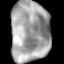
Tissue: lung
Cell type: Fibroblasts
Senescence score: 0.5476
Nuclear area (px): 2326
Mean DAPI intensity: 162.97